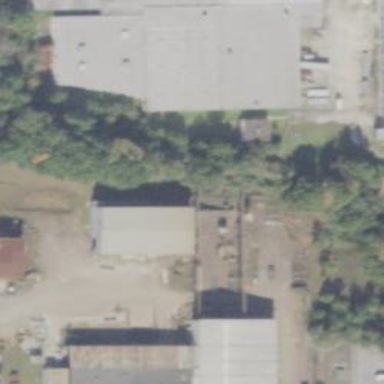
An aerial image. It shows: Yard meant for services.